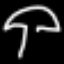
Label: mushroom